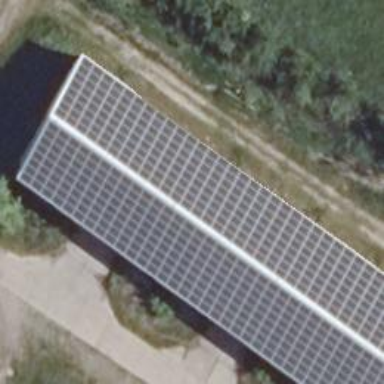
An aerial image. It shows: Solar photovoltaic panel generator located in farm building.